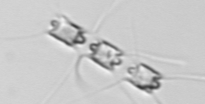
Label: Chaetoceros_didymus